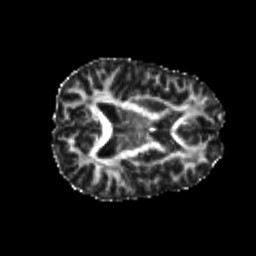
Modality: FA
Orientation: axial
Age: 26
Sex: female
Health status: healthy
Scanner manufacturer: philips
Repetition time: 7.388 s
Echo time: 0.08599 s